Interaction volume radius: 10 \u00c5
Interaction volume height: 30 \u00c5
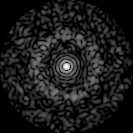
Disorder parameter: 0.8315